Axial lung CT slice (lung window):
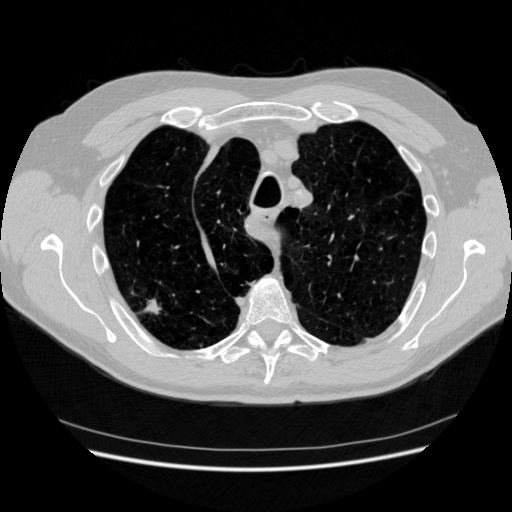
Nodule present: yes
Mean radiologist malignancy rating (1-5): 4.75